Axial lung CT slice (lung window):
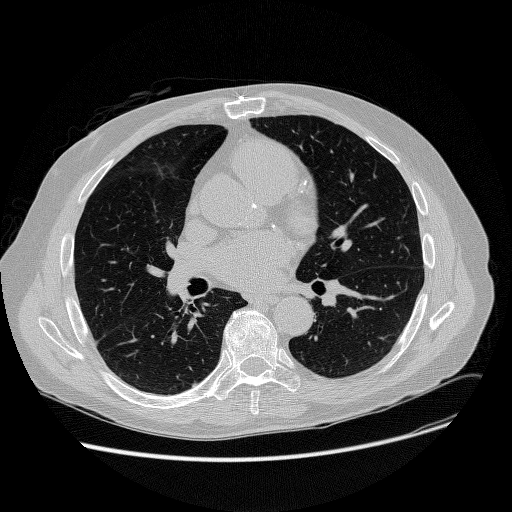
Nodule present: no